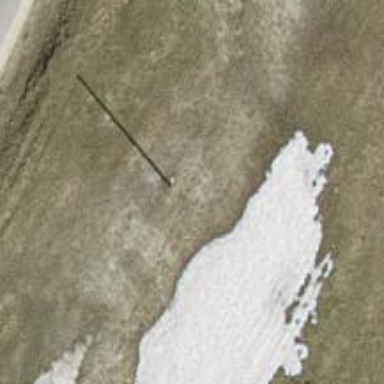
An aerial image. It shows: Power pole.